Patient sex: M
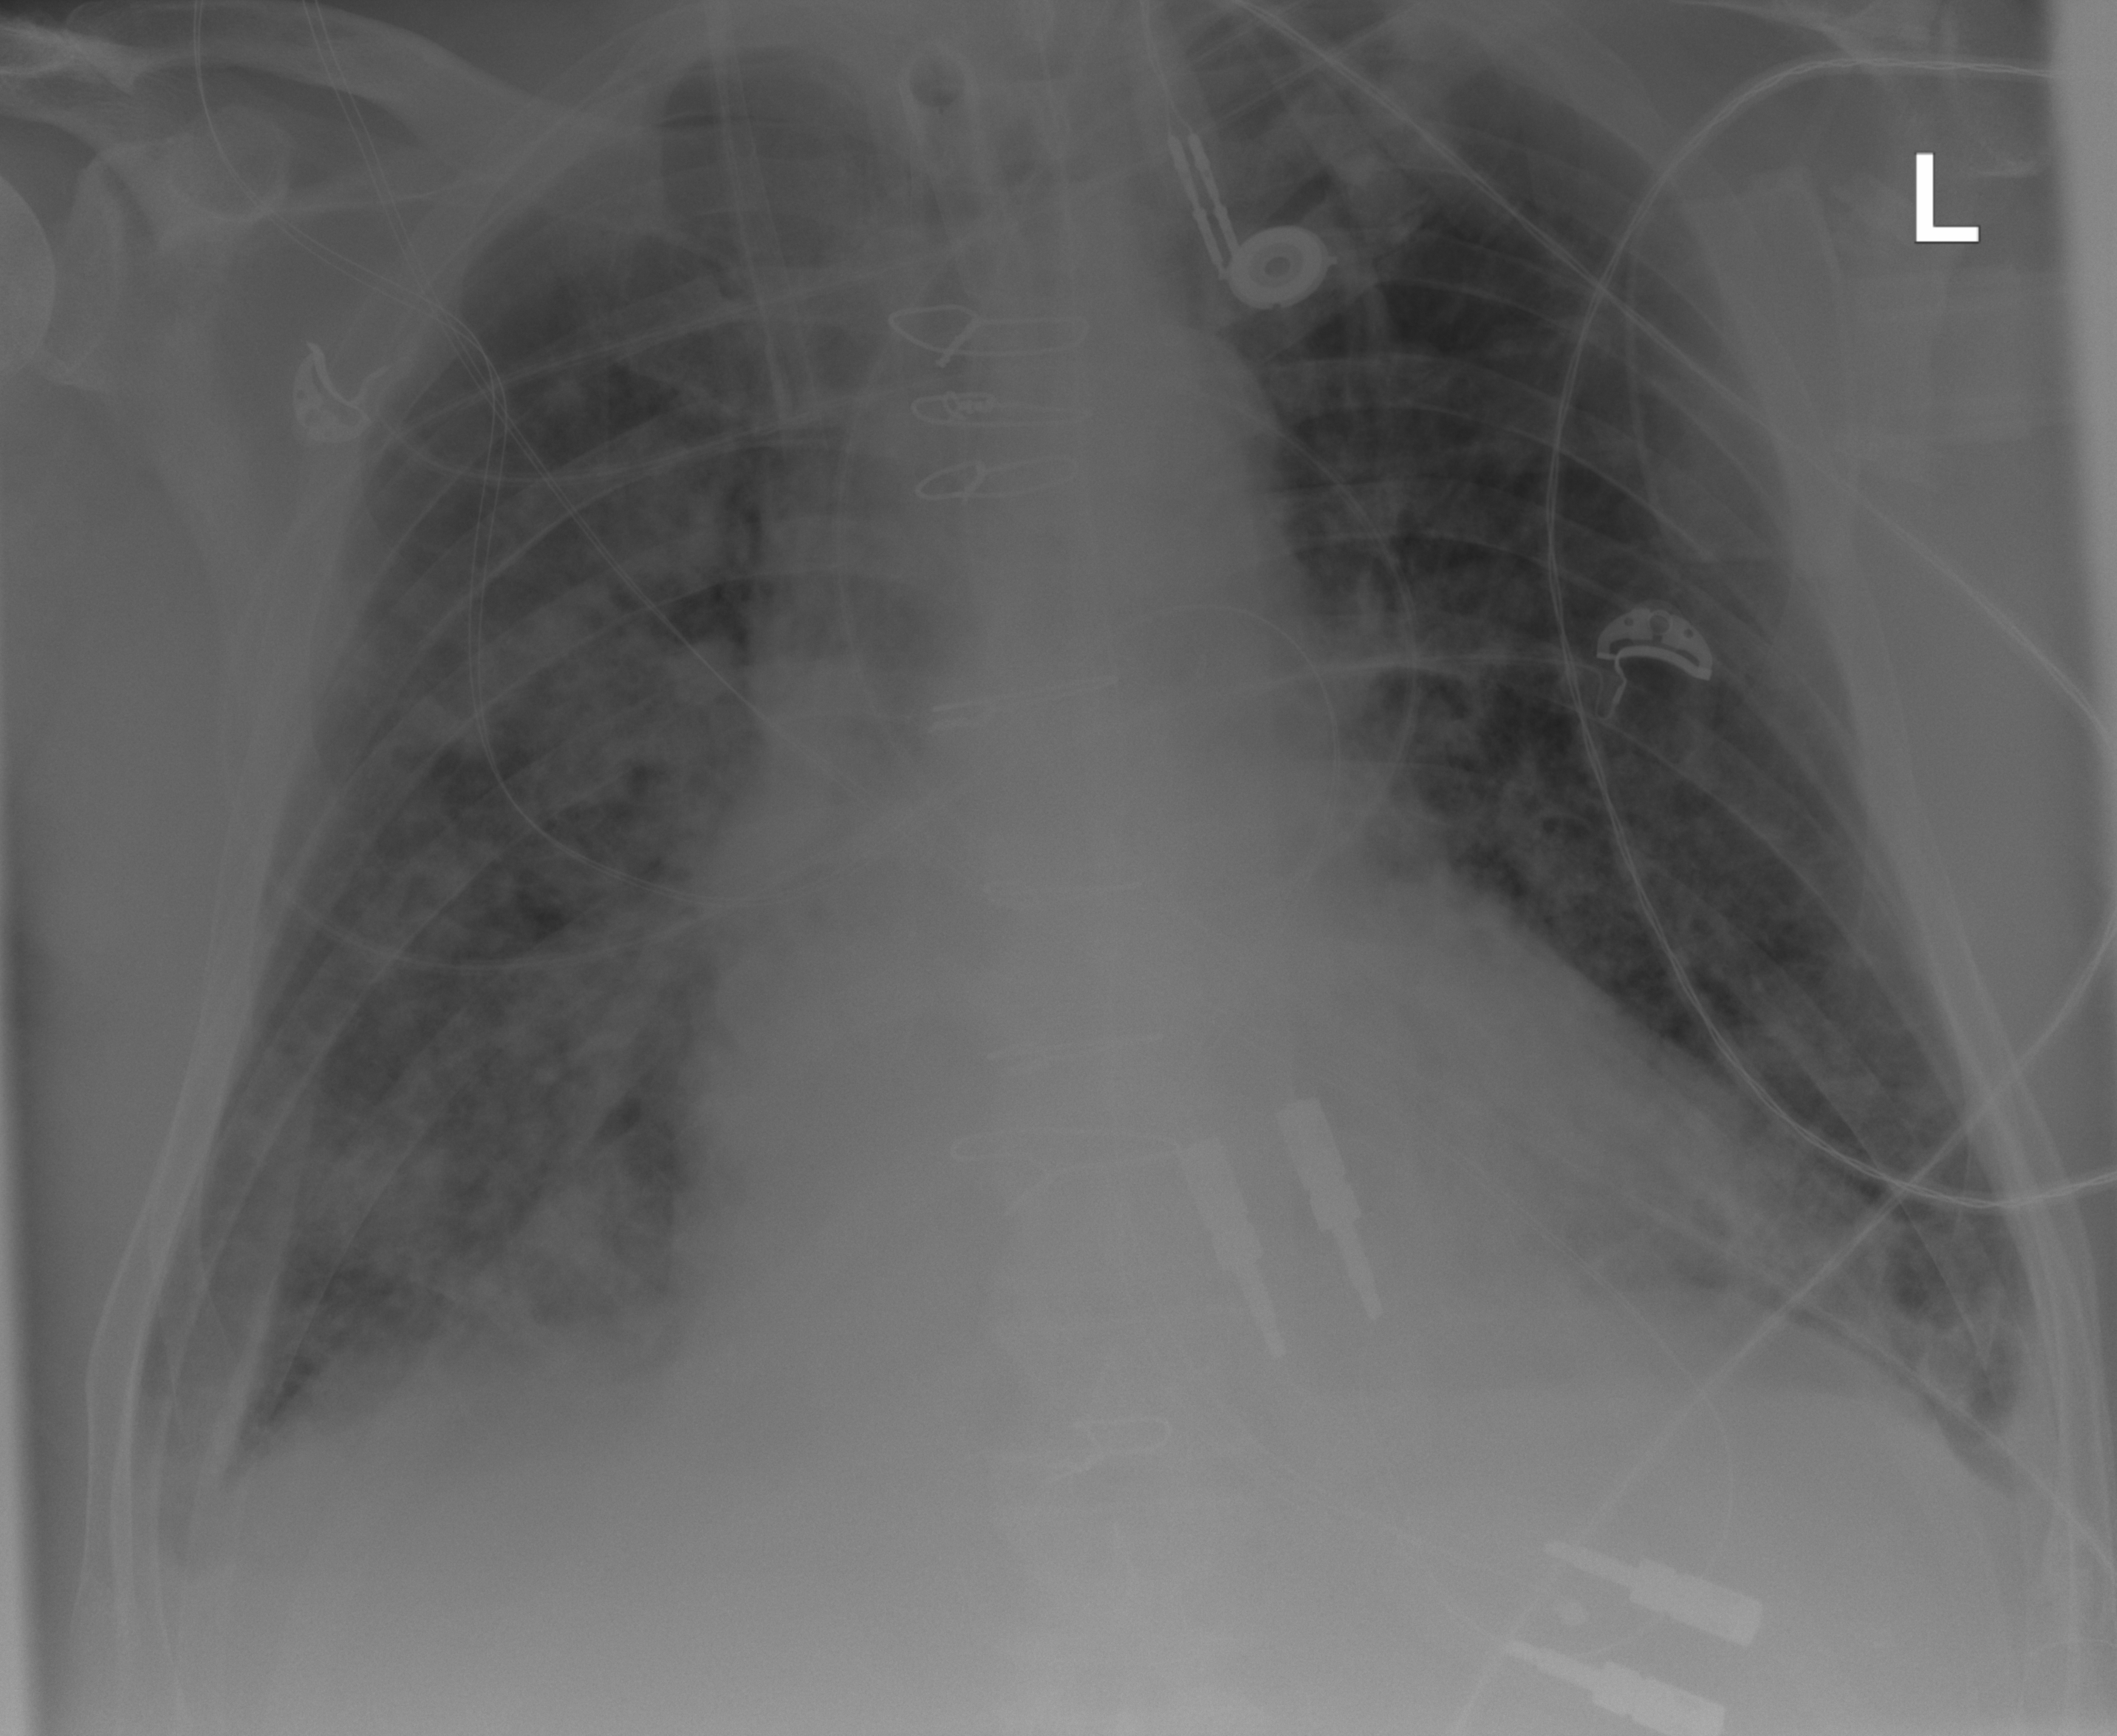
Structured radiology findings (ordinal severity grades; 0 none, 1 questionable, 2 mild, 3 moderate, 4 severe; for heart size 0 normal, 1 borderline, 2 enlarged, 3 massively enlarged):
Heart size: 2
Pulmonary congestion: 3
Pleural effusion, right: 2
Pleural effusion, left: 2
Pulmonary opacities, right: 3
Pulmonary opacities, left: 3
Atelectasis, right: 2
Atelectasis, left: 2